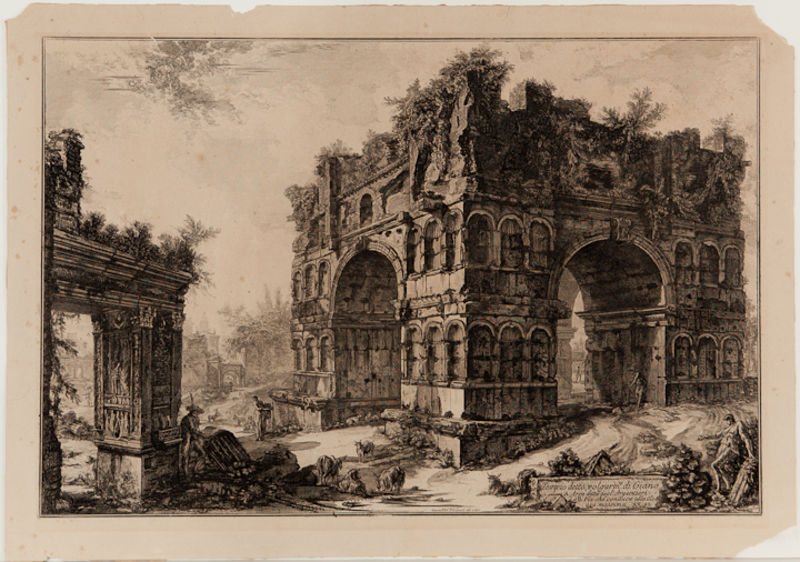
Titel: View of the Arch of Constantine
Künstler: Giovanni Battista Piranesi
Standort: Amherst (Massachusetts, USA)
Institution: Mead Art Museum, Amherst College
Schlagwörter: arch, arches, architecture, columns, hat, men, ornate, people, soldier, white, black, country, france, gray, grey, old, painting, picture, print, brown, plant, classical, clouds, man, roman, sky, stone, tree, building, street, trees, grass, light, path, plants, road, drawing, black and white, ruin, ruins, shadow, animals, illustration, sketch, writing, monument, marble, city, ancient, history, rome, temple, buildings, gate, construction, art, ornaments, animal, war, cattle, cow, book, travel, goat, flock, working, guard, pant, tan, weeds, text, vines, sign, countryside, overgrown, gates, detailed, pillars, wasteland, remains, title, solider, county, highway, abandoned, middleages, sephia, fance, tryumf, collum, rubbel, ruions, rundown, srubbery, scrubbery